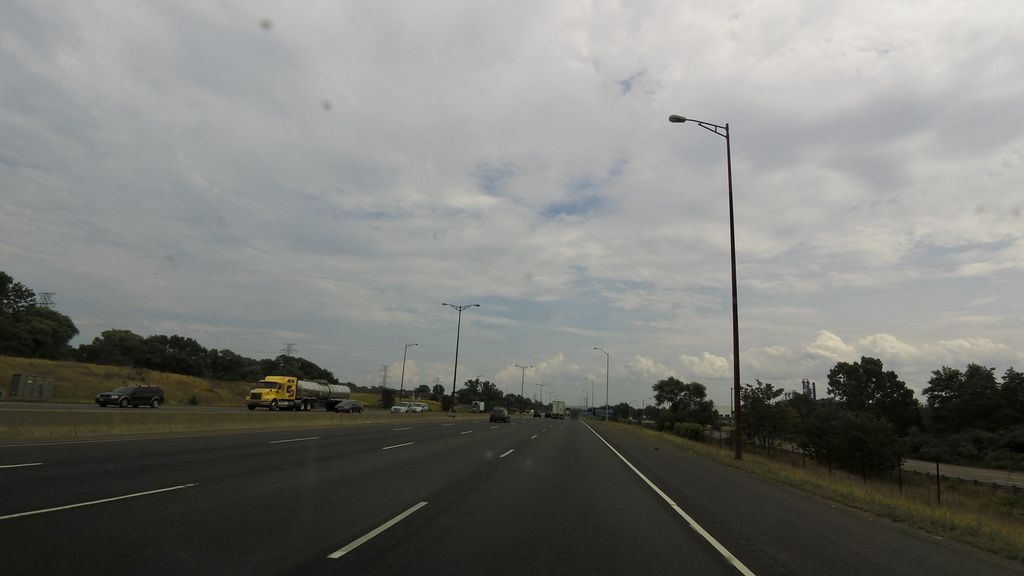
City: hamilton